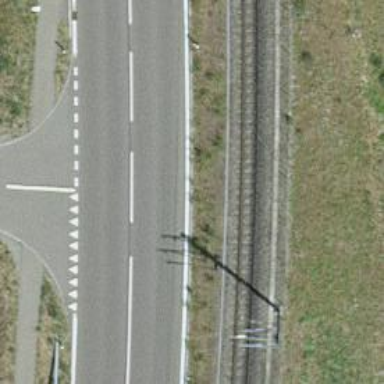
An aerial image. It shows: Narrow-gauge railway with electrified contact line.